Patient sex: M
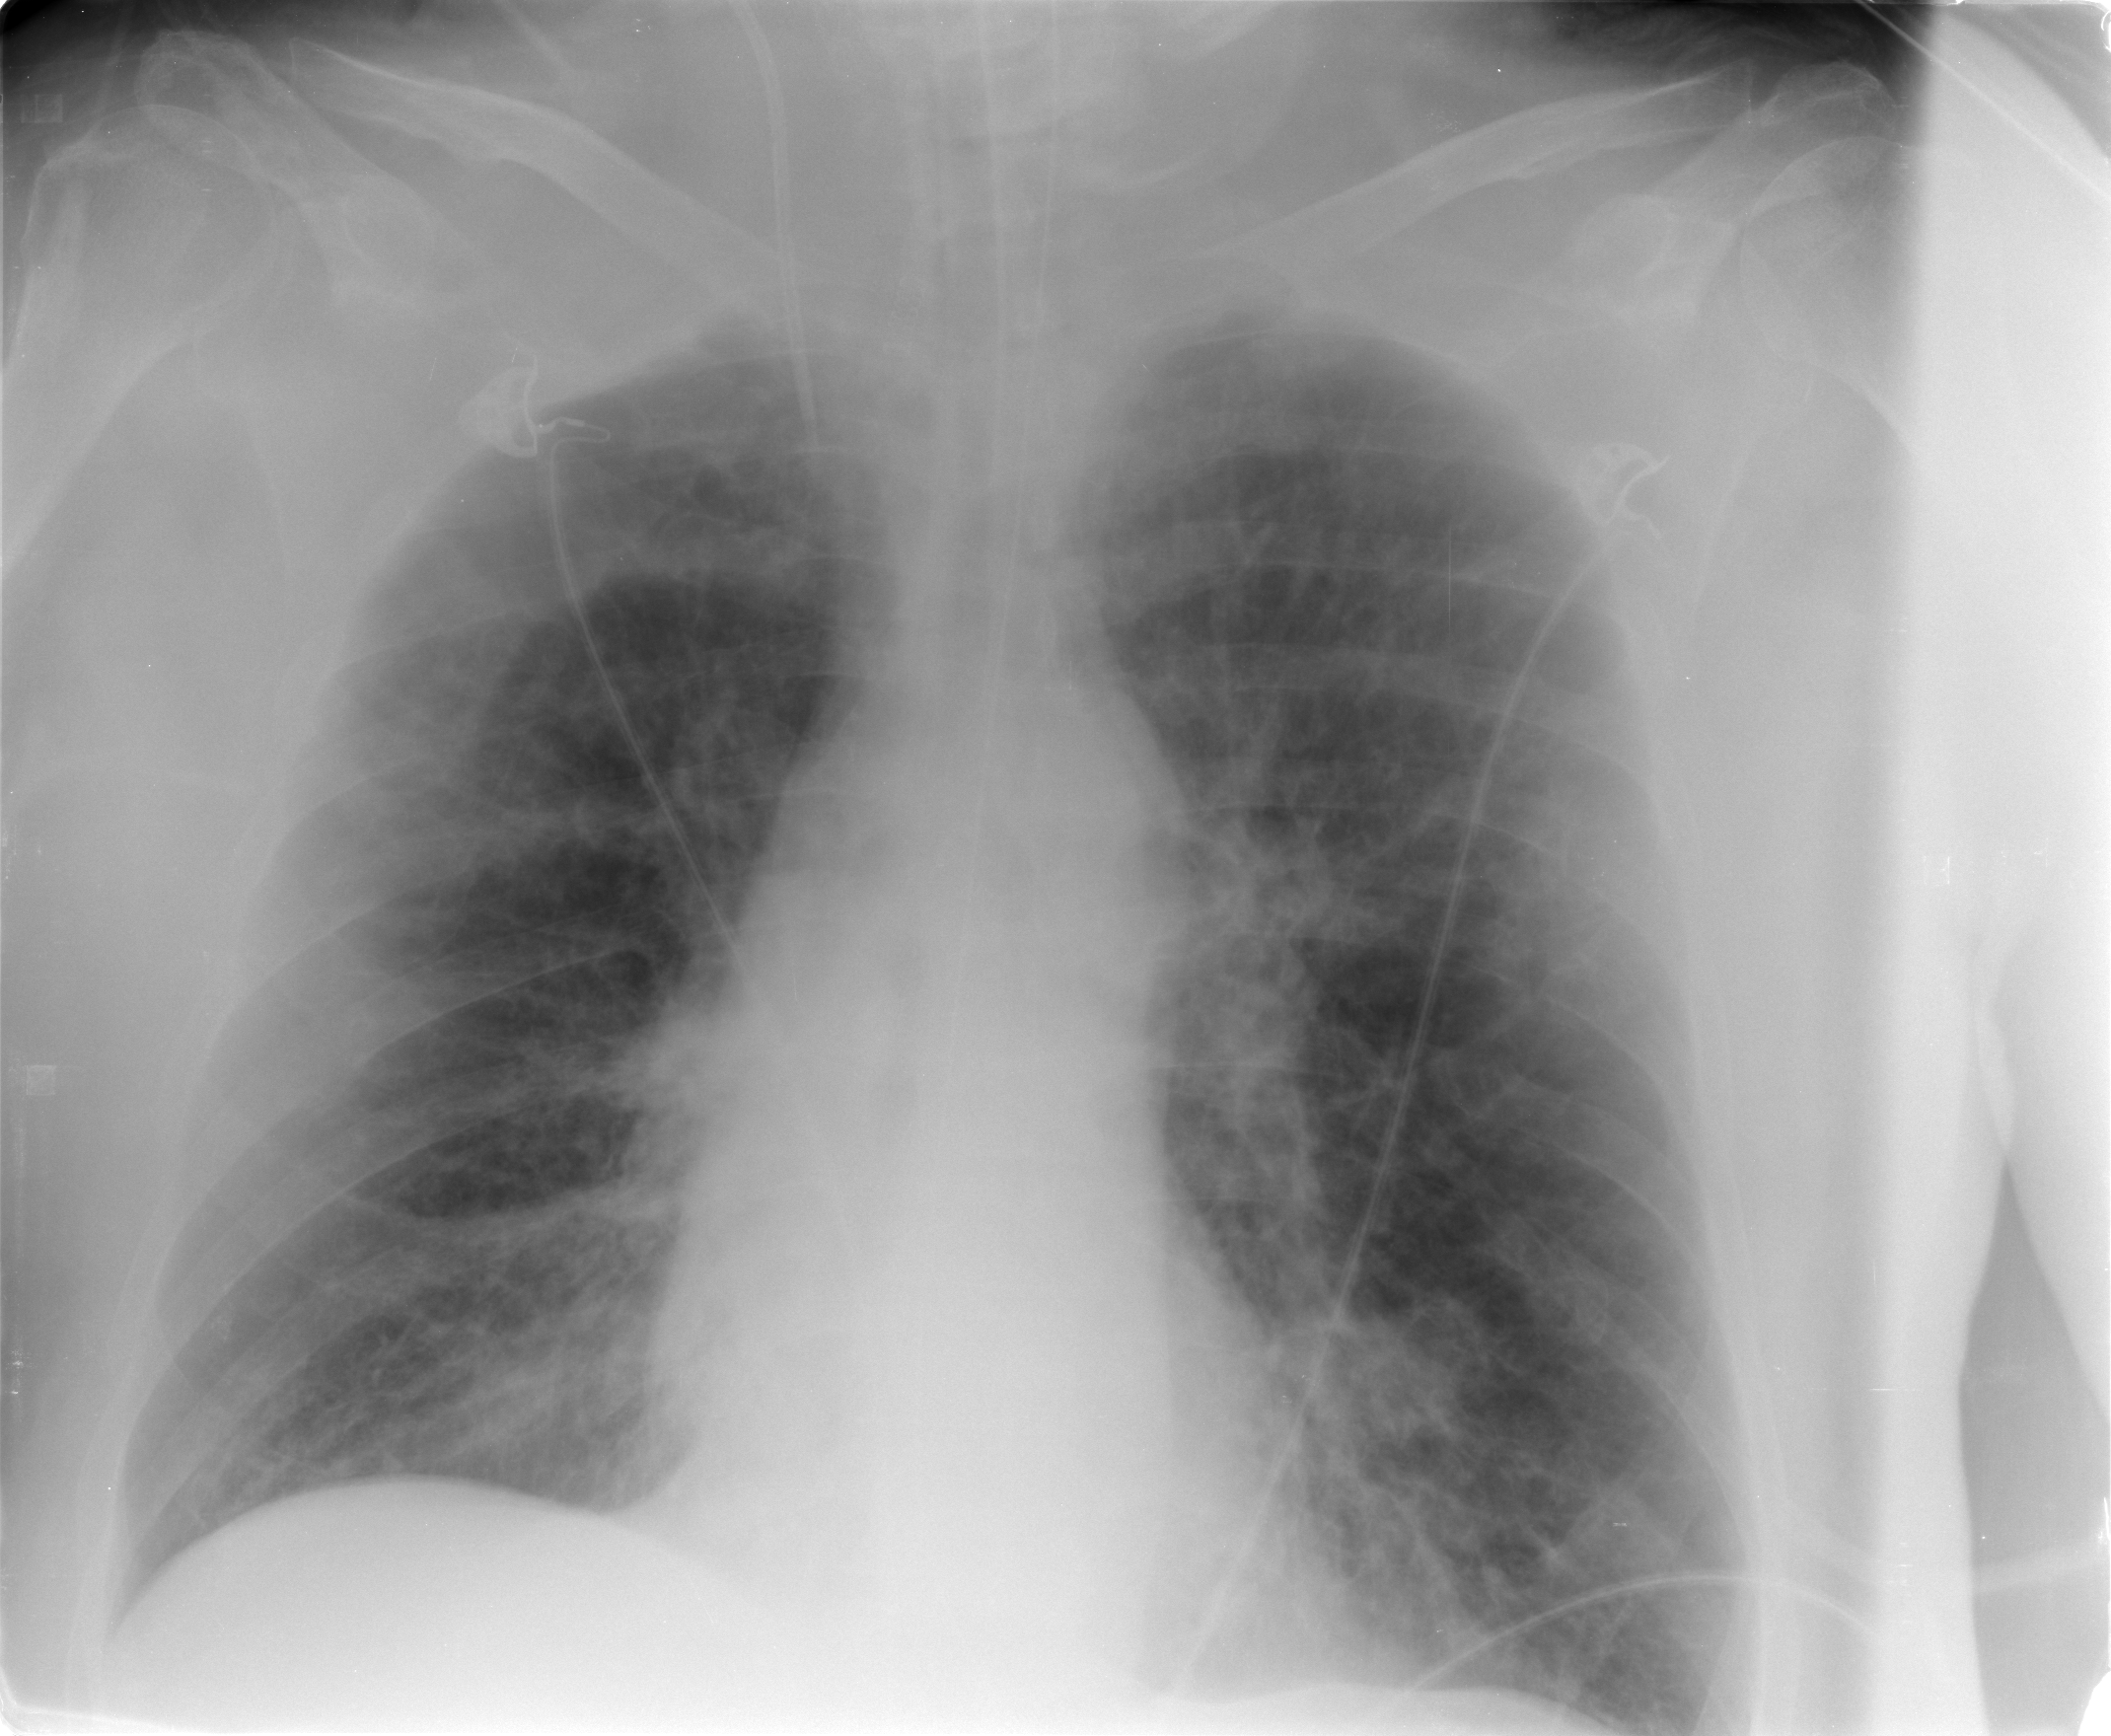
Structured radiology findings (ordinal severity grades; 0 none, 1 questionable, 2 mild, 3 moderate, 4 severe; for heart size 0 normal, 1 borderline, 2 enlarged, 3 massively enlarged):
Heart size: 0
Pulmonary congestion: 2
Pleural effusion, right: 0
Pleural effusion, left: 0
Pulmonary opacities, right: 2
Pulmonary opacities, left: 2
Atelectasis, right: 2
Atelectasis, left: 2